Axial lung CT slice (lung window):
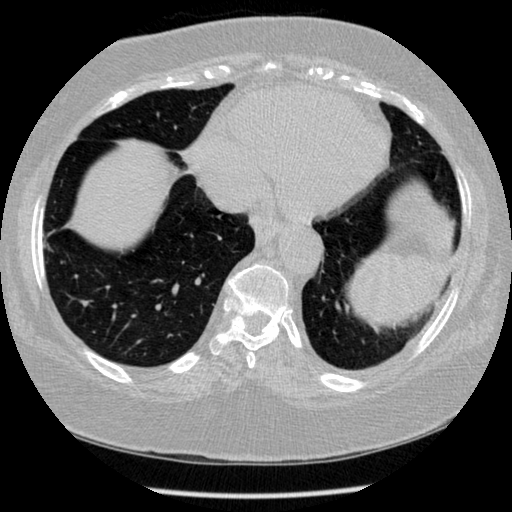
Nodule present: no